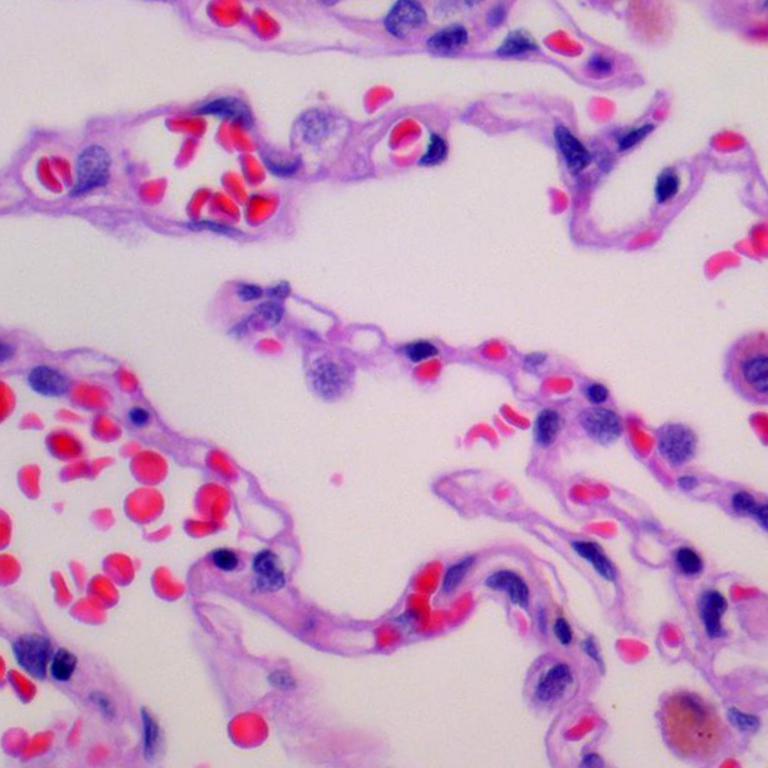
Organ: lung
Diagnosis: benign